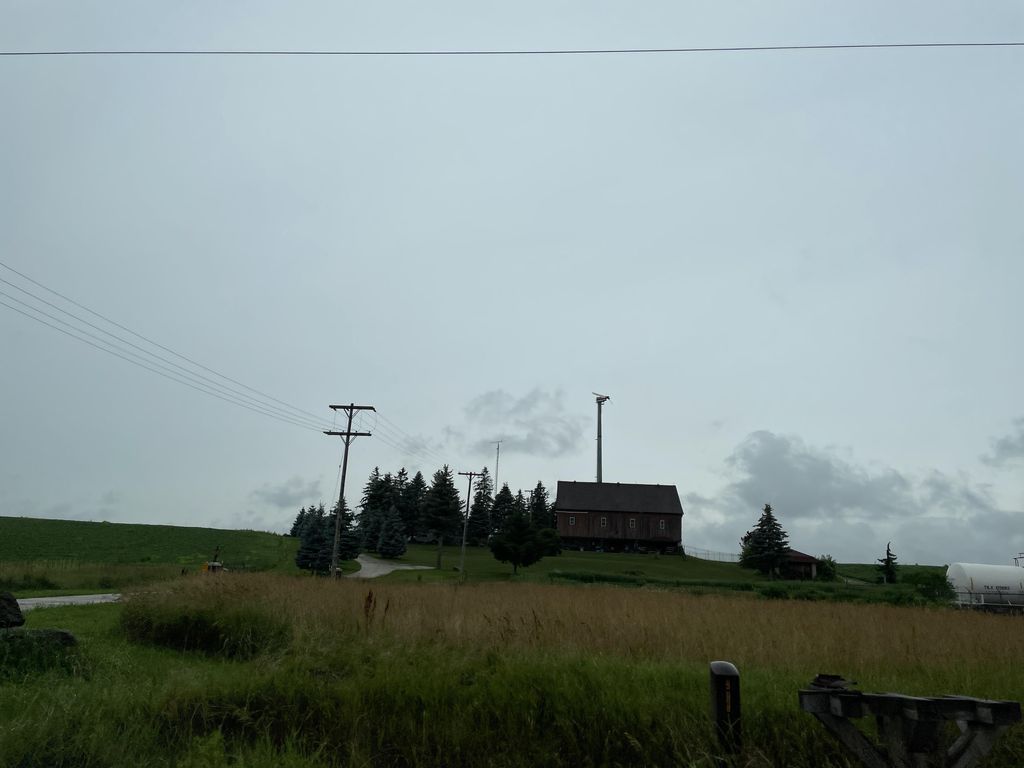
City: kitchener-waterloo